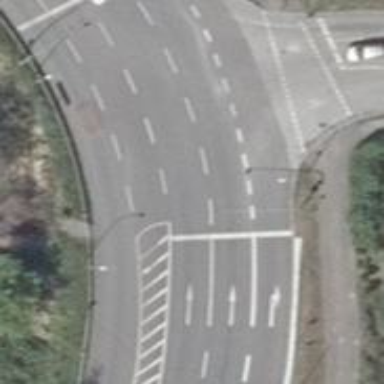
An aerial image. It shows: Road with traffic signals.